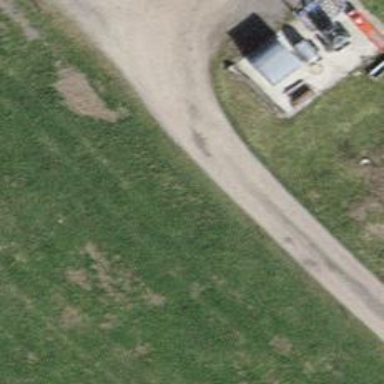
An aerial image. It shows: Gravel track road.